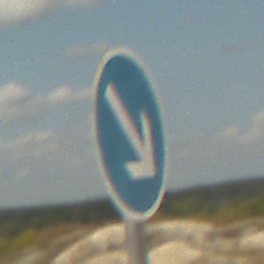
Verkehrszeichen: VorgeschriebeneVorbeifahrtRechts
Umgebung: Outdoor, Beach
Tageszeit: Midday
Wetter: PartlyCloudy
Licht: Natural
Jahreszeit: NotSpecified
Kontrast: HighContrast